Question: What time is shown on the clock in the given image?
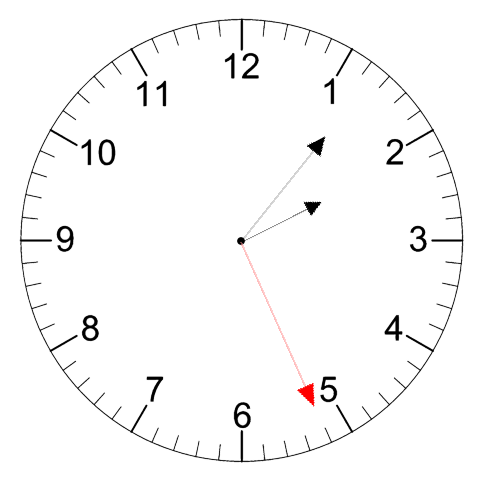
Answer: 02:06:26